Field crop: maize
Growth stage: 2
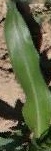
Species: maize